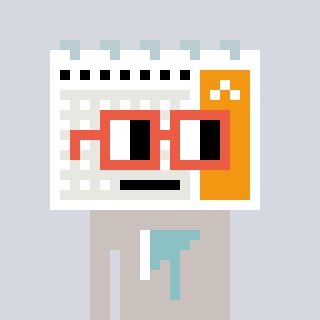
a pixel art character with square orange glasses, a calendar-shaped head and a foggrey-colored body on a cool background